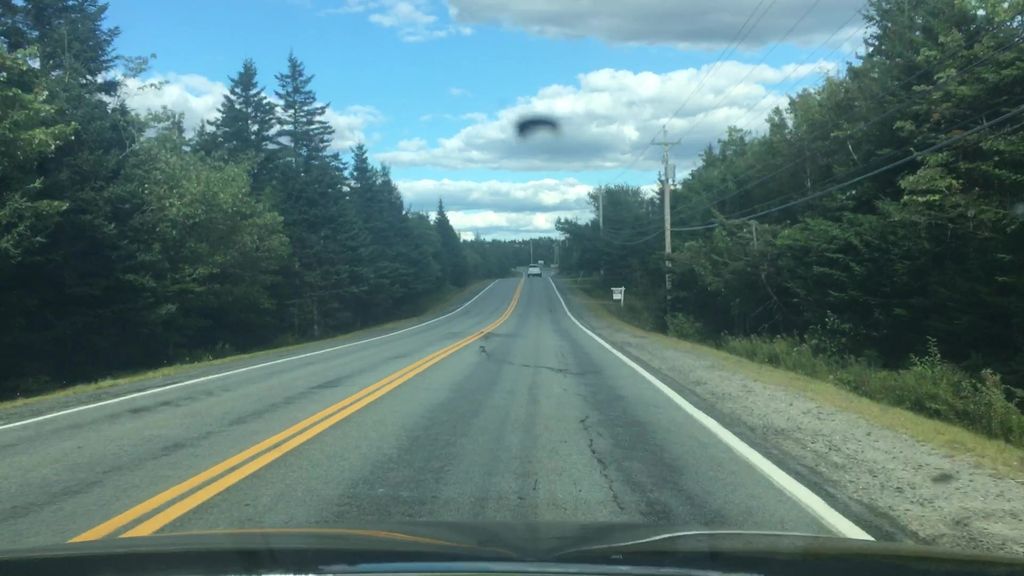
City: halifax